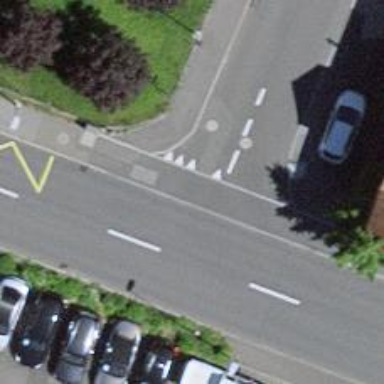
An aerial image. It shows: Unmarked road crossing.